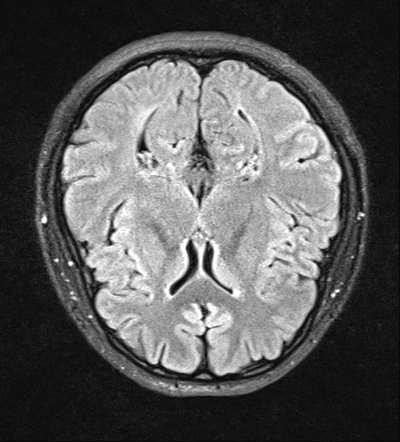
Label: notumor